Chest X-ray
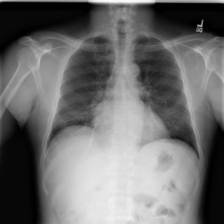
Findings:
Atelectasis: positive
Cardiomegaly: negative
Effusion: negative
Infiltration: negative
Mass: negative
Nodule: negative
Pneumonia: negative
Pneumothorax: negative
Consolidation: negative
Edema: negative
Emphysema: negative
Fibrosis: negative
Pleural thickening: negative
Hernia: negative